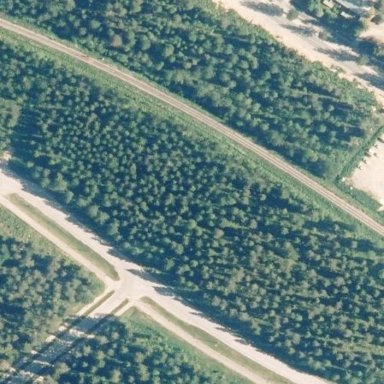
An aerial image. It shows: Evergreen woodland with needle-leaved trees.